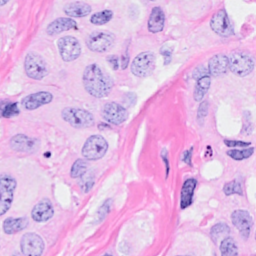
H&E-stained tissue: Breast